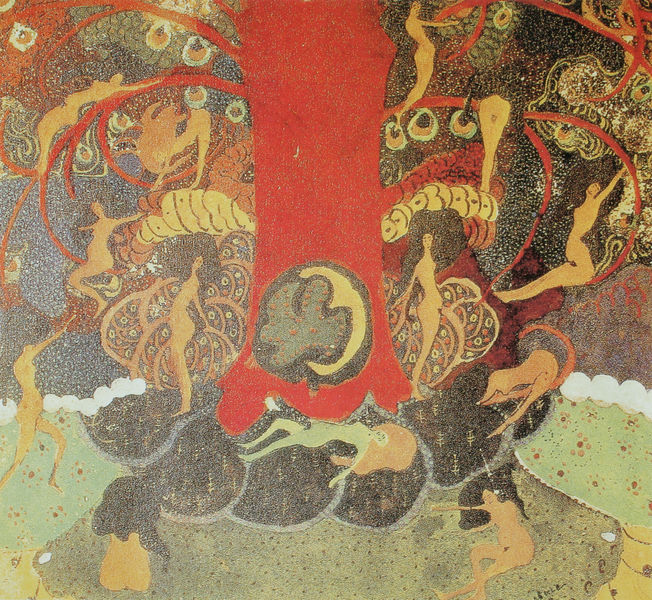
Titel: Eiche und Dryaden
Künstler: Kasimir Malewitsch
Institution: Privatbesitz
Schlagwörter: akt, baum, blau, blätter, himmel, körper, laub, mann, nackt, weiß, wolken, akte, frauen, gelb, grün, menschen, mädchen, ocker, sitzen, äste, ausschnitt, bewegung, blumen, braun, bunt, frankreich, frau, grau, mitte, männer, schwarz, gras, rot, wiese, flächig, muster, ornament, symbolismus, mensch, stehen, tod, tot, bild, ast, baumstamm, erde, stamm, zweige, flach, boden, haare, blatt, pflanze, tanzen, kreis, früchte, ranken, japan, liegen, moderne, abstrakt, farben, modern, formen, figuren, jugendstil, detail, dekor, wandgemälde, erotik, japanisch, klimt, leiber, paradies, mond, hängen, orient, wurzel, zweig, erkenntnis, jugendtsil, schlange, mosaik, senkrecht, fragment, verführung, leben, springen, versuchung, zentral, eden, kreislauf, rekeln, elfen, art deco, dekorativ, amorph, klettern, tit, matisse, geburt, frauenkörper, turnen, buchmalerei, jesse, stammbaum, fantastisch, konkret, lampingon, pfaun, wuzel, pfücken, 20, chis ofili, frauenbaum